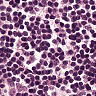
Metastatic tissue present: no